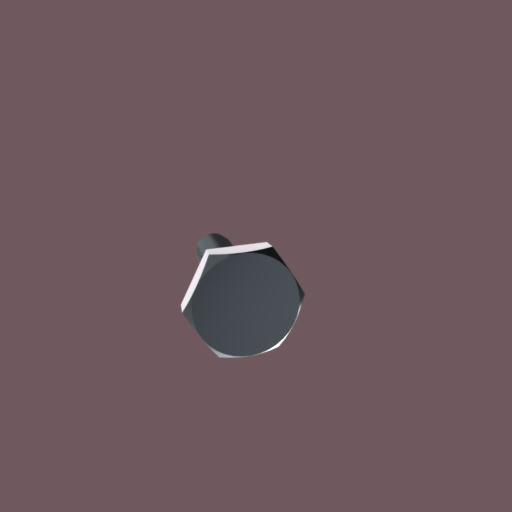
Label: bolt